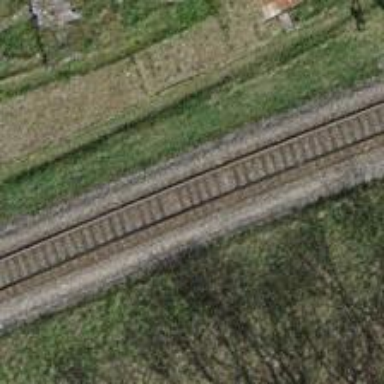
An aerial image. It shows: Railway track with contact line for electrification.